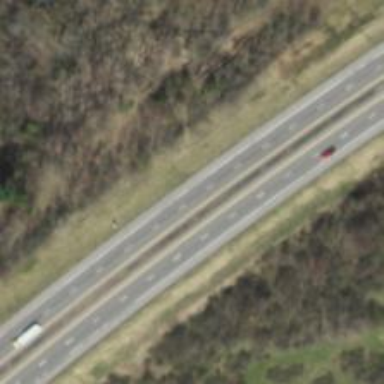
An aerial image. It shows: Trunk highway with expressway features.